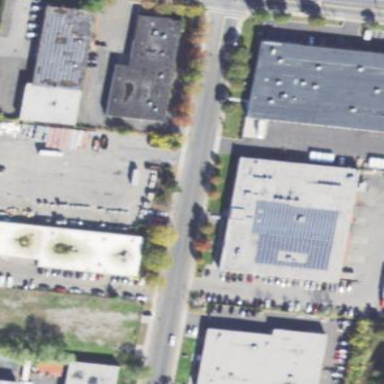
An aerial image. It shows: Commercial building.